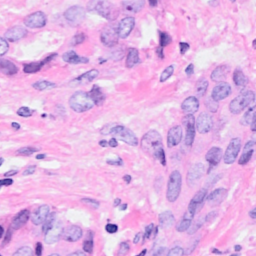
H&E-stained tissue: Breast